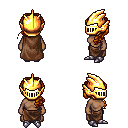
a pixel art fantasy rpg character, female body template, human, dark skin, brown cape, robe skirt, brunette princess hairstyle, gold helm, metal boots, four views (front, back, left, right), 2x2 character sprite sheet, small pixel art, hard edges, no anti-aliasing